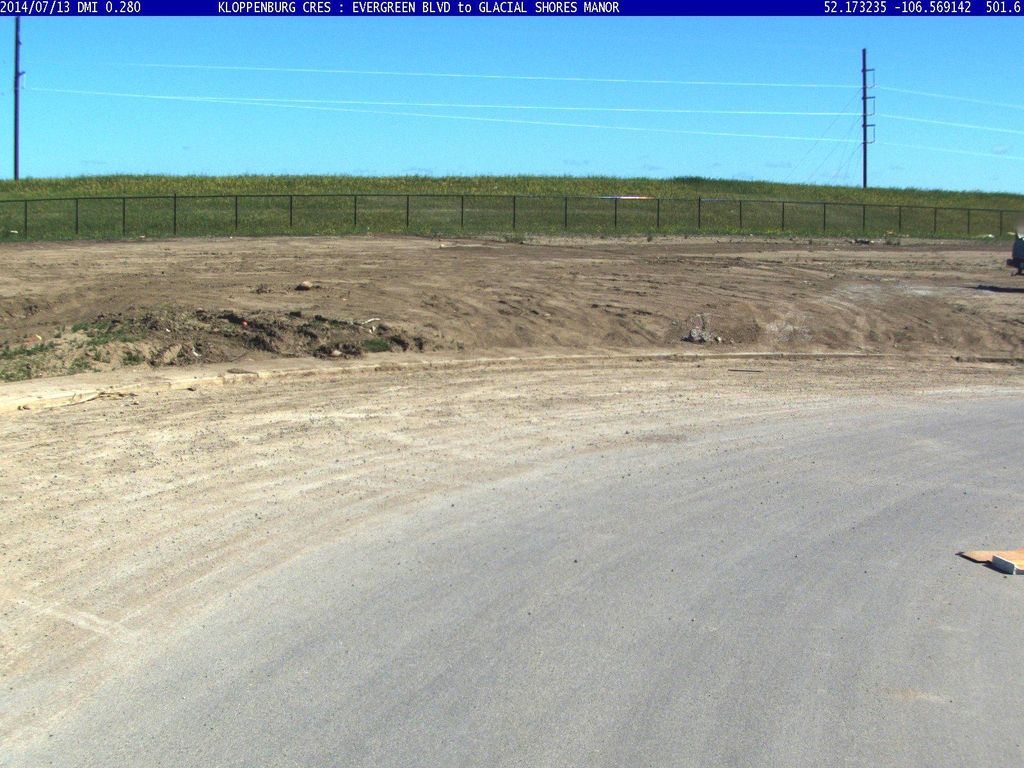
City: saskatoon